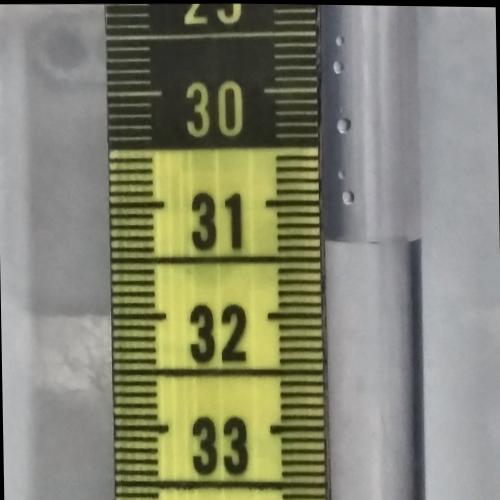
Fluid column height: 31.4 cm